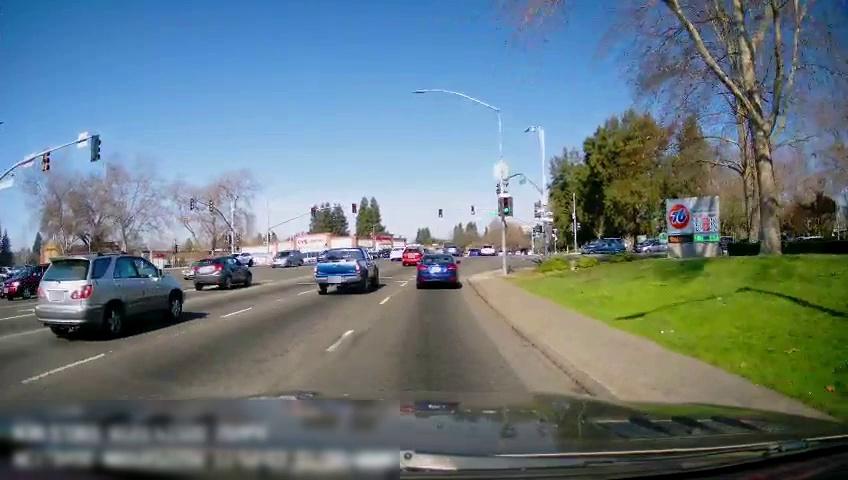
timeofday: Day
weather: Sunny
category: Drivable Space
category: Drivable Space
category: Vehicles | SUV
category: Vehicles | SUV
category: Vehicles | Van
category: Vehicles | Car
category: Vehicles | Truck
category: Vehicles | Car
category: Vehicles | Car
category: Vehicles | Car
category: Vehicles | Car
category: Vehicles | Car
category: Vehicles | Car
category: Vehicles | Car
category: Vehicles | Car
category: Vehicles | Car
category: Lanes | Current Lane
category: Lanes | Alternate Lane
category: Lanes | Opposite Lane
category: Lanes | Alternate Lane
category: Traffic | Lights
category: Traffic | Lights
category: Traffic | Lights